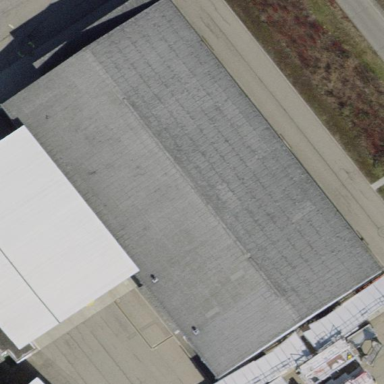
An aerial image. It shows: Transportation building.